Question: i want to creat a program in c# in which user will enter a string like
BC12054321 as argument in a method.
Here
BC (first two characters from left) will show its Bachelor, It can MC to represents MCS.
12 (3rd and 4th characters from left) represent enrollment year which cannot be more than 2015 and less than 2012)
04 (5th and 6th characters from left) represents enrolled semester. it can be 02 or 04 now 02 will represent Spring semester and 04 will represent Fall semester
54321 (last 5 characters) represents student unique id.
this is the whole case now I am confuse weather I use array to store that string or simple variable. if I use simple variable then how could I apply these all constraint in a single variable I mean how can I split this string to check all the conditions. can any body help me? I also attached that what I actually want to do please see the gif picture :

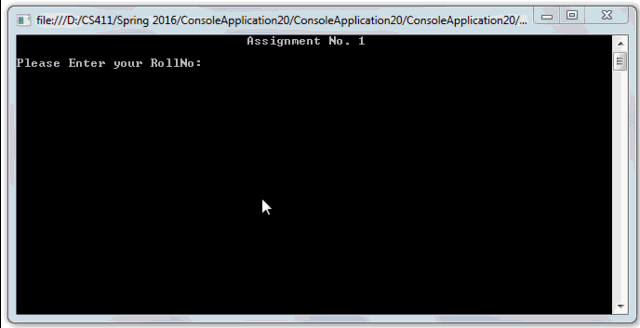
Answer: Store user input into a variable, then use 'Substring' to split each value out to separate variables.
'''
string studentInfo = Console.ReadLine();
string studentProgram = studentInfo.Substring(0, 2);
string studentYearOfEnrollment = studentInfo.Substring(2, 2);
string studentSemester = studentInfo.Substring(4, 2);
string studentID = studentInfo.Substring(6, 5);
'''